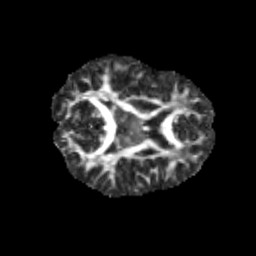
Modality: FA
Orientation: axial
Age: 11
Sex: male
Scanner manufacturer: siemens
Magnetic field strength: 3 T
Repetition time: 3.8 s
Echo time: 0.07 s